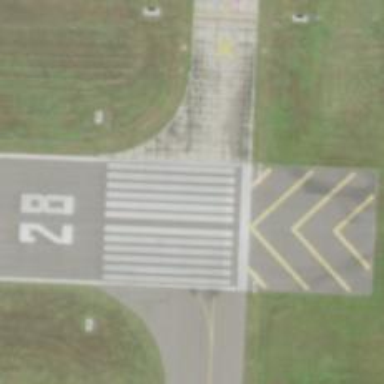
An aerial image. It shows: View of taxiway at the airport.